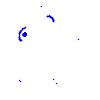
Particle: pion